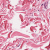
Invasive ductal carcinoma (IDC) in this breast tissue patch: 0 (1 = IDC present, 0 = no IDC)